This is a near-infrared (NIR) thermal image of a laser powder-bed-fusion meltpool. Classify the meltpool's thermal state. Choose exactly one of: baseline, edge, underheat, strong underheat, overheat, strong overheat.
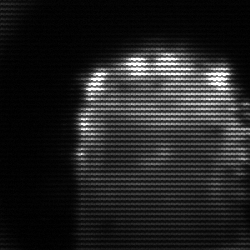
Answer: baseline